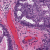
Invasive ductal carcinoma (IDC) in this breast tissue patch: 0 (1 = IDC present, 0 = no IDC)